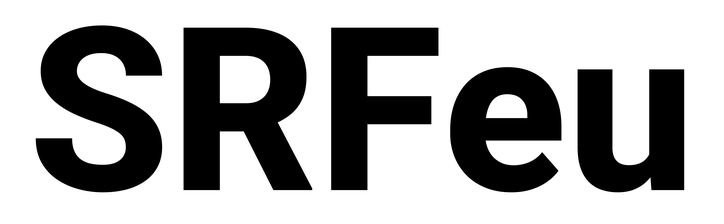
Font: Roboto_ExtraBold